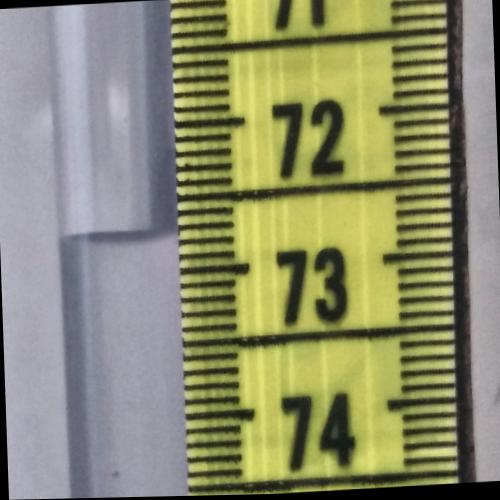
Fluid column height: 72.7 cm